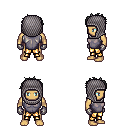
a pixel art fantasy rpg character, male body template, human, tanned skin, steel chest armor, gold greaves, gray bedhead hairstyle, chain hood, metal gloves, four views (front, back, left, right), 2x2 character sprite sheet, small pixel art, hard edges, no anti-aliasing